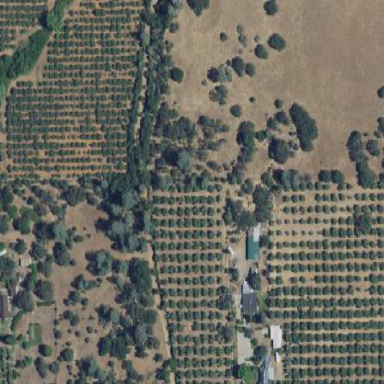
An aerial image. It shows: Orchard.